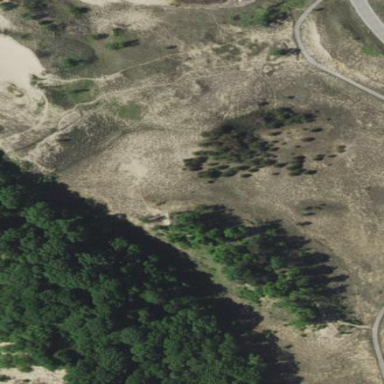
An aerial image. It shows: Sandy area in nature.